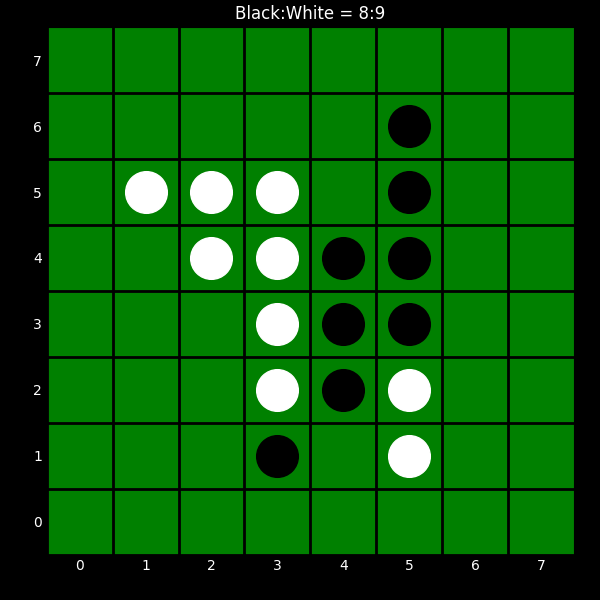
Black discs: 8
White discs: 9